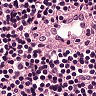
Metastatic tissue present: no